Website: bh-photo
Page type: billing-address
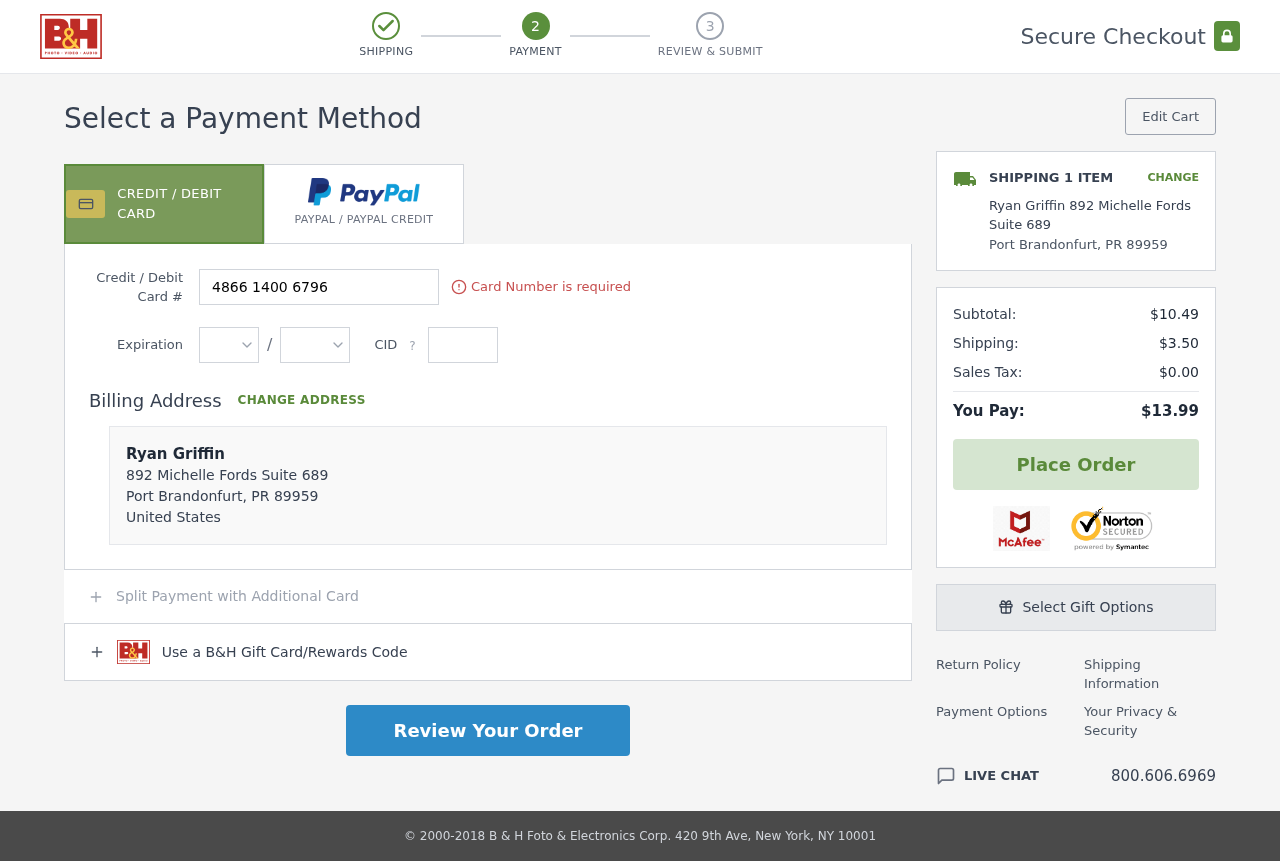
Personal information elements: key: PII_CARD_CVV
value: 832
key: PII_CARD_EXPIRY_MONTH
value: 01
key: PII_CARD_EXPIRY_YEAR
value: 29
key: PII_CARD_NUMBER
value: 4866 1400 6796 1580
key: PII_CITY
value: Port Brandonfurt
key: PII_COUNTRY
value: United States
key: PII_FULLNAME
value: Ryan Griffin
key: PII_FULLNAME2
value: Ryan Griffin
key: PII_POSTCODE
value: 89959
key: PII_STATE_ABBR
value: PR
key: PII_STREET
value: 892 Michelle Fords Suite 689
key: PII_STATE
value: PR
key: PII_POSTCODE_FULL
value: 89959
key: PII_POSTCODE_NUMERIC
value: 89959
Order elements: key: ORDER_NUM_ITEMS
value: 1
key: ORDER_SUBTOTAL
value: $10.49
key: ORDER_SHIPPING_COST
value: $3.50
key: ORDER_TAX
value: $0.00
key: ORDER_TOTAL
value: $13.99